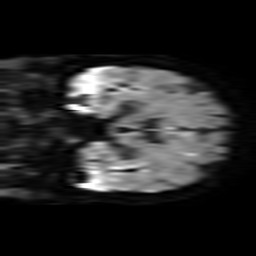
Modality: TRACE
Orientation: coronal
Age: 64
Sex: male
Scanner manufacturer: philips
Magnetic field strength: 3 T
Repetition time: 3.334 s
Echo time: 0.076 s